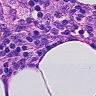
Metastatic tissue present: no